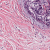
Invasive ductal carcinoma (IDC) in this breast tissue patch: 0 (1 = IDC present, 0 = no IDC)